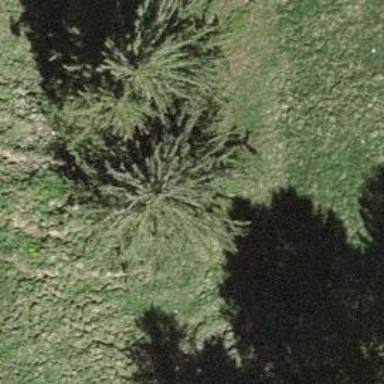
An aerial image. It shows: Evergreen needle-leaved tree.